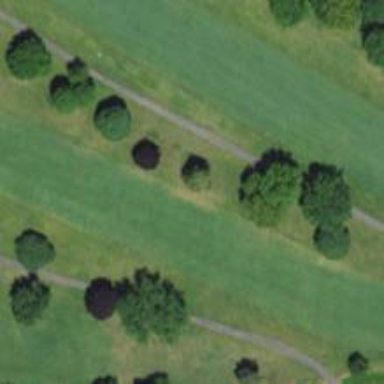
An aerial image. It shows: Golf hole.